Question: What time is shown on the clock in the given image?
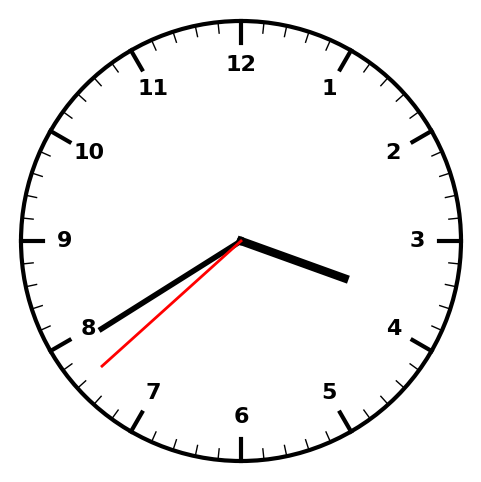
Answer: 03:39:38